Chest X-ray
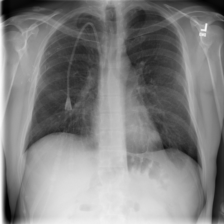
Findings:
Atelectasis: negative
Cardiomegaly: negative
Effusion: negative
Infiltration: negative
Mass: negative
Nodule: negative
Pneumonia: negative
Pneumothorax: negative
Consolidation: negative
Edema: negative
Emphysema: negative
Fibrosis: negative
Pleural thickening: negative
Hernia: negative